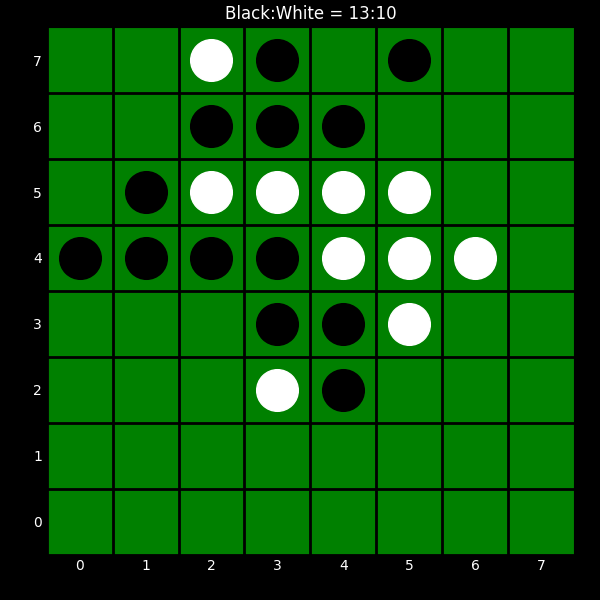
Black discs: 13
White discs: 10